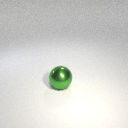
large green metal sphere